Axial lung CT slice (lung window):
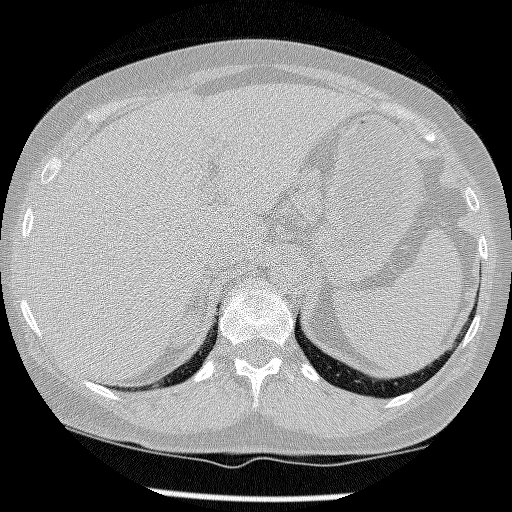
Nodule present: no